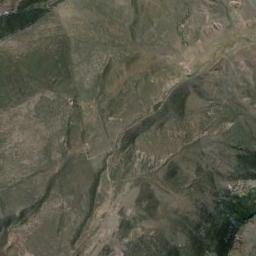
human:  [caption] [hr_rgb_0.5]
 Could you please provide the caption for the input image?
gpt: The mountains are winding and undulating .

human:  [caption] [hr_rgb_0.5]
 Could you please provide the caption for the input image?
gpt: There are many terraces and mountain trails on this mountain .

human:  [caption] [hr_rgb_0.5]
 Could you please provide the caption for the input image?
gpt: The folded mountain consists of some ridges and valleys .

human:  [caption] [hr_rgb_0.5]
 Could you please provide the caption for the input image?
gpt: The mountain is full of green plants with lines of bare land .

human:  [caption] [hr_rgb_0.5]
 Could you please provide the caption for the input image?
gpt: There are some ridges and green mosses on the mountain .